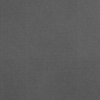
Label: dusty